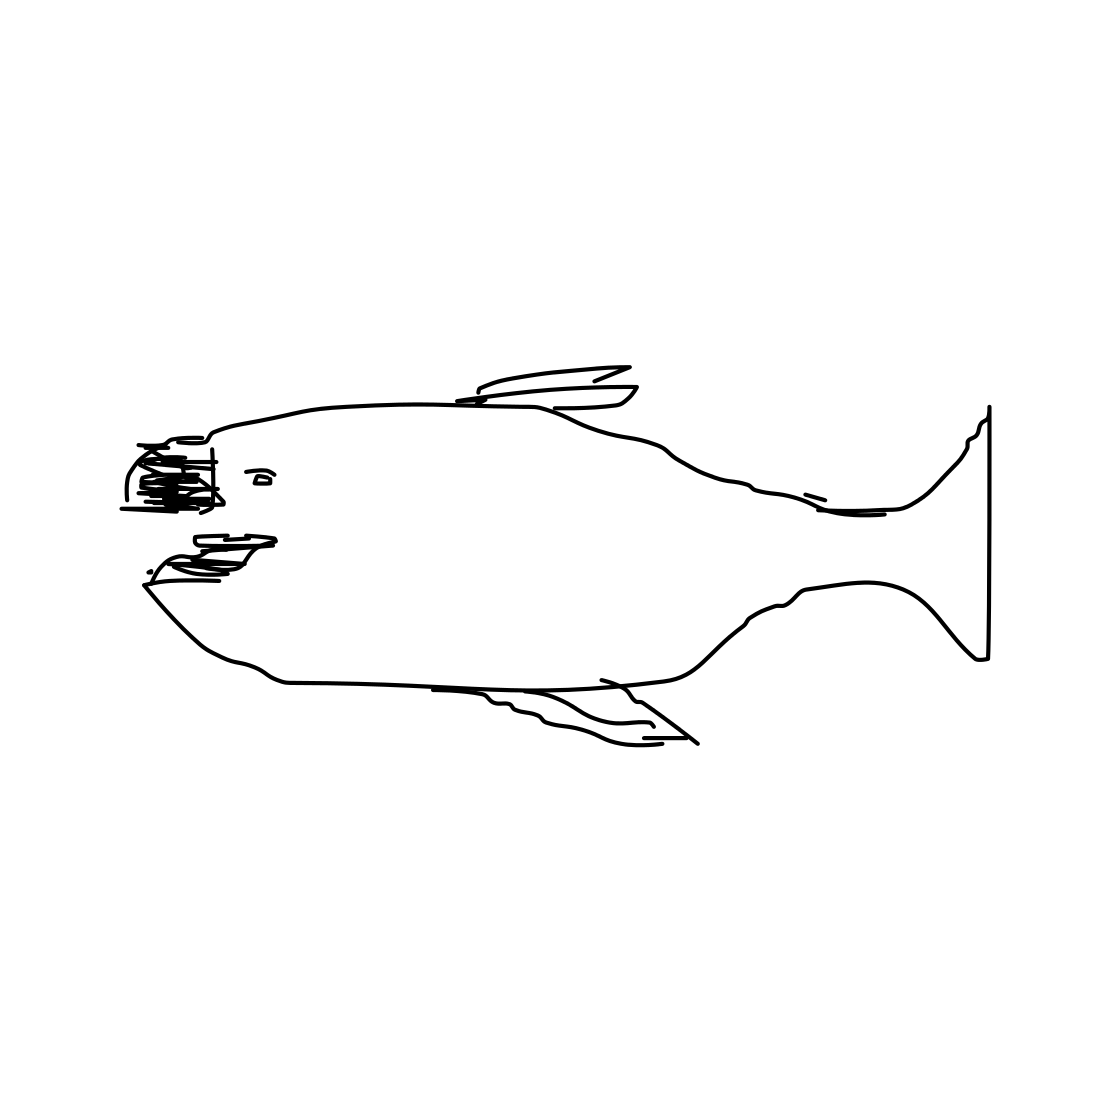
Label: shark